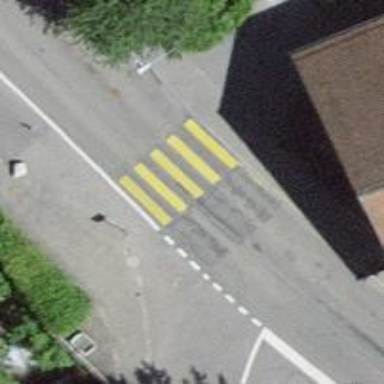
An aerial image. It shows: Uncontrolled zebra crossing on the road.